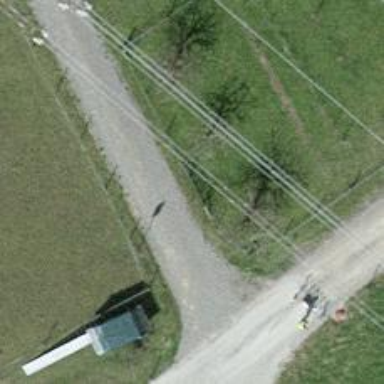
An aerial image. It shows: Gate.